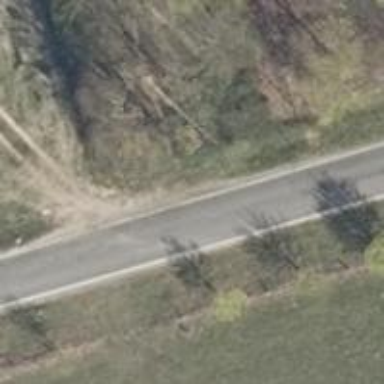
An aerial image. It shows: Secondary road with asphalt surface.